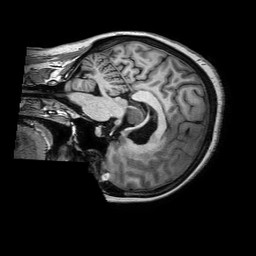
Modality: T1w
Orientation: sagittal
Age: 66
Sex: female
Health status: ill
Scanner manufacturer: philips
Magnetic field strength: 3 T
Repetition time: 0.006706 s
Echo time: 0.003024 s